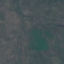
Land use / land cover class: HerbaceousVegetation